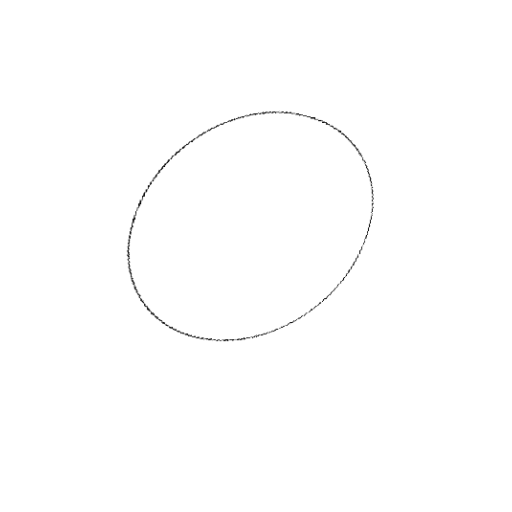
Crossing number: 0